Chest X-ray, AP view. Patient: 71 years old, sex M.
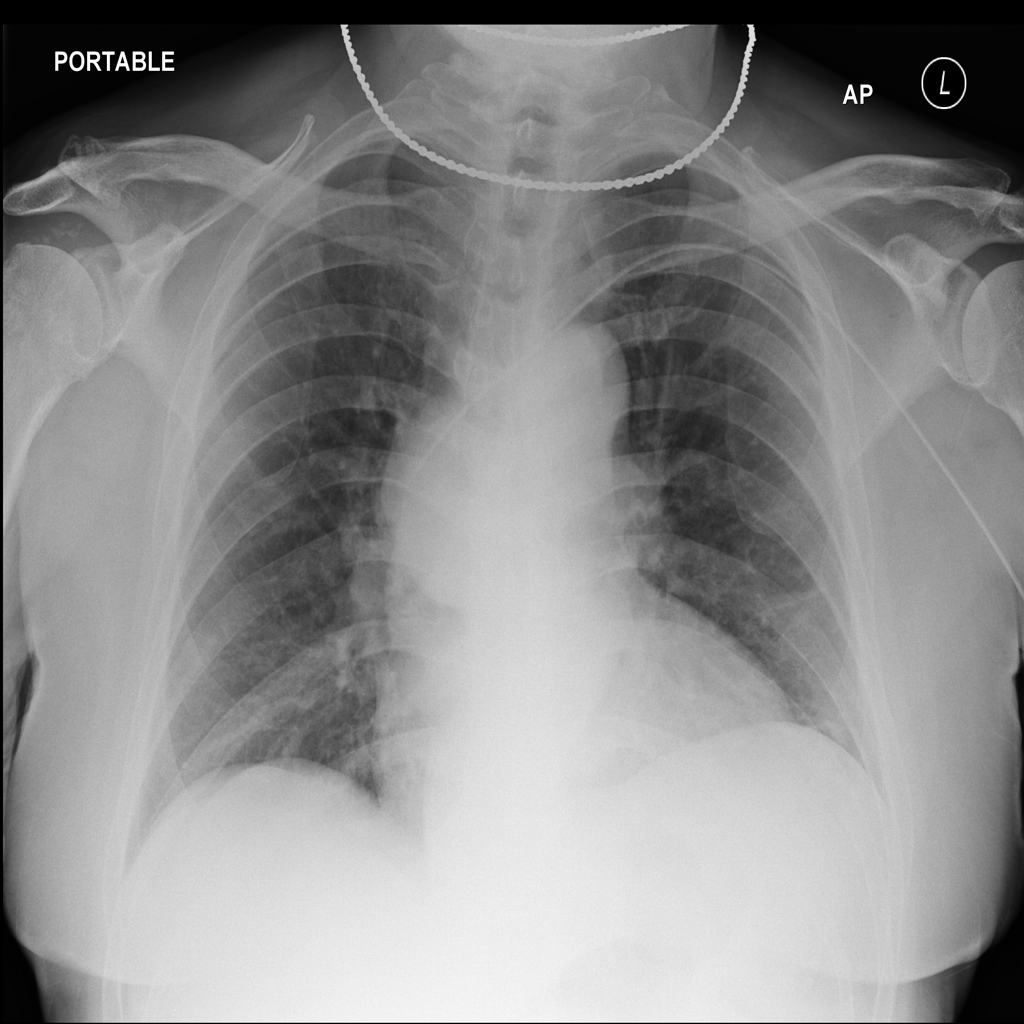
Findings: Mass